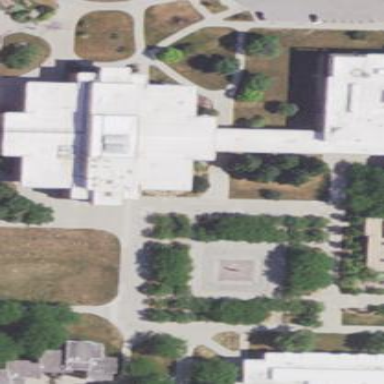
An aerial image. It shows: School building.